Interaction volume radius: 10 \u00c5
Interaction volume height: 10 \u00c5
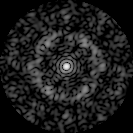
Disorder parameter: 0.7147